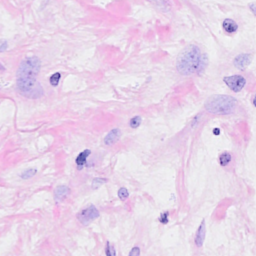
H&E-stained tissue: Breast